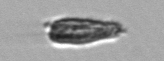
Label: Pseudochattonella_farcimen